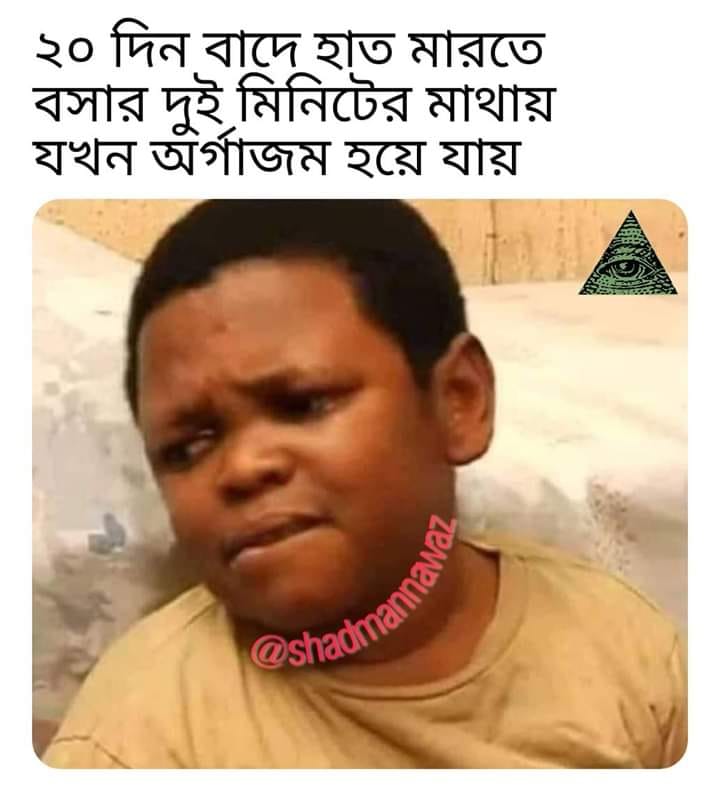
Caption: ২০ দিন বাদে হাত মারতে বসার দুই মিনিটের মাথায় যখন অর্গাজম হয়ে যায়
Label: non-hate